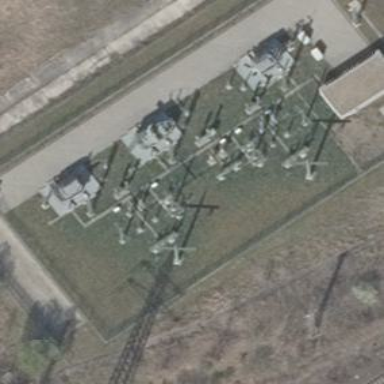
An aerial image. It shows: Outdoor power substation with fencing. The substation is for traction.